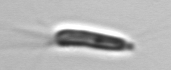
Label: Chrysochromulina